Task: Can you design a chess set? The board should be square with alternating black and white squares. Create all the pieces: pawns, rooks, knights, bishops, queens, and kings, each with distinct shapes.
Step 3248:
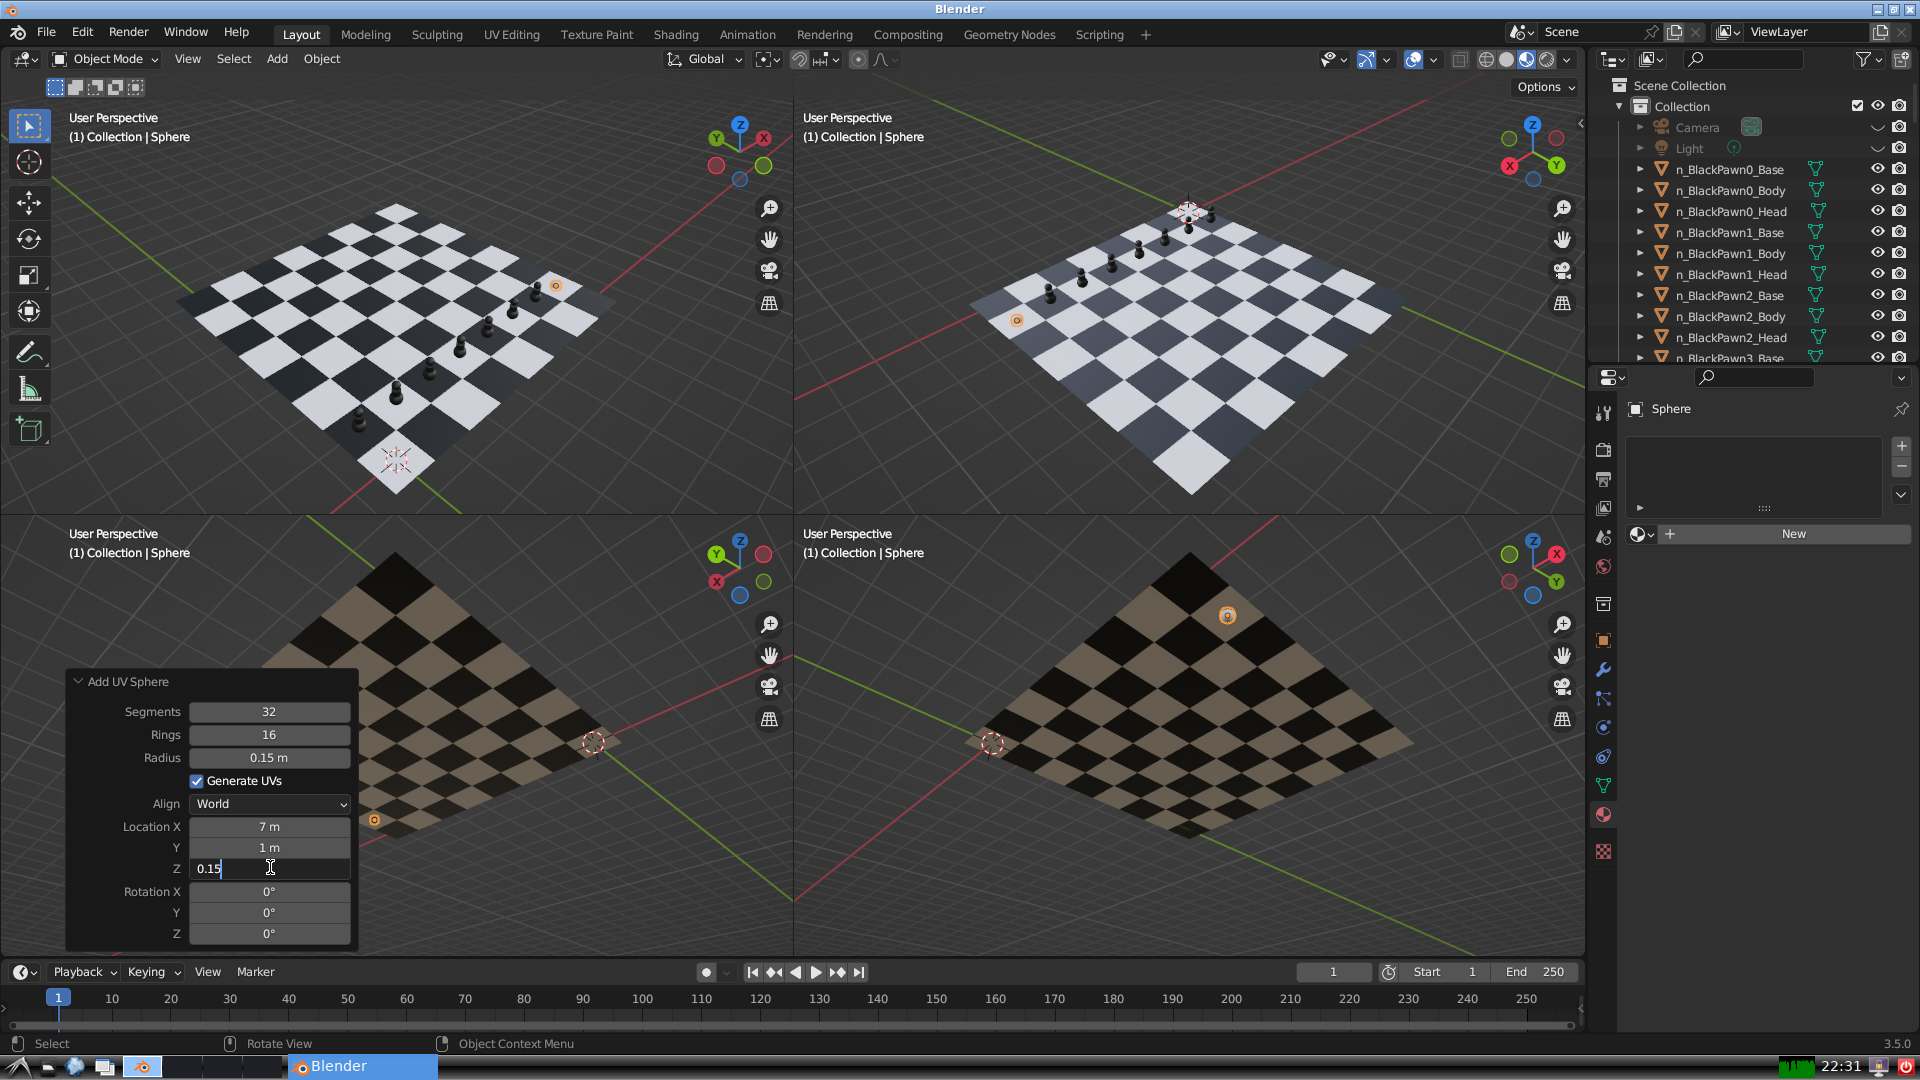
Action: {"key_press": ['Return']}